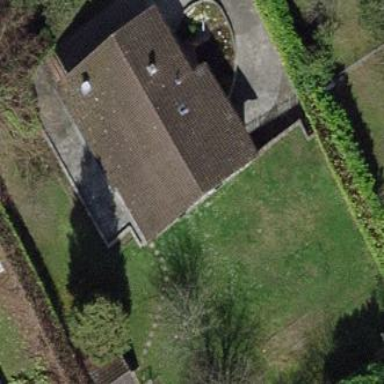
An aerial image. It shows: Garden enclosed by fence.